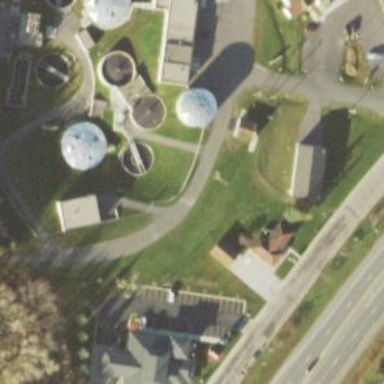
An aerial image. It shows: View of wastewater plant.